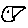
Label: bird